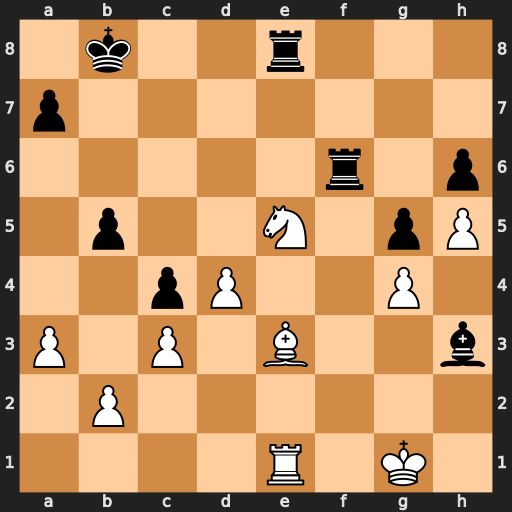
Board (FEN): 1k2r3/p7/5r1p/1p2N1pP/2pP2P1/P1P1B2b/1P6/4R1K1
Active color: w
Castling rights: -
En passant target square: -
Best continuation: Nd7+ Kc7 Nxf6